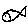
Label: fish